Interaction volume radius: 5 \u00c5
Interaction volume height: 30 \u00c5
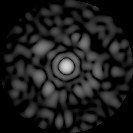
Disorder parameter: 0.8162